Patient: sex M, age 43
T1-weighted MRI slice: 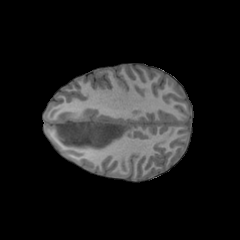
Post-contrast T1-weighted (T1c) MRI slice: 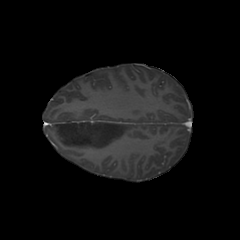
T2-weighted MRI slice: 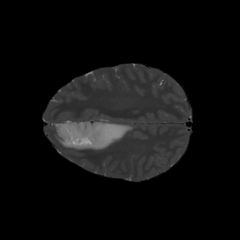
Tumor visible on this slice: yes
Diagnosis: Astrocytoma, IDH-mutant
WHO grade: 4